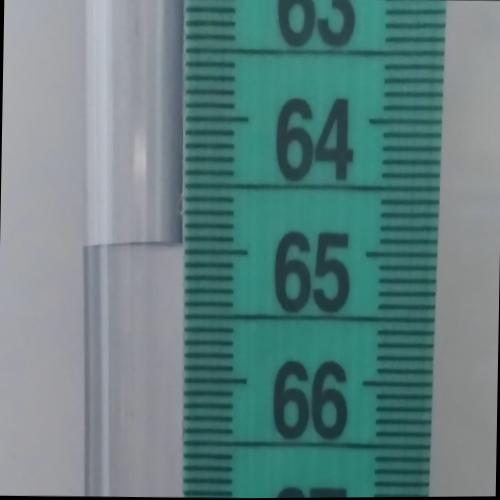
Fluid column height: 64.9 cm